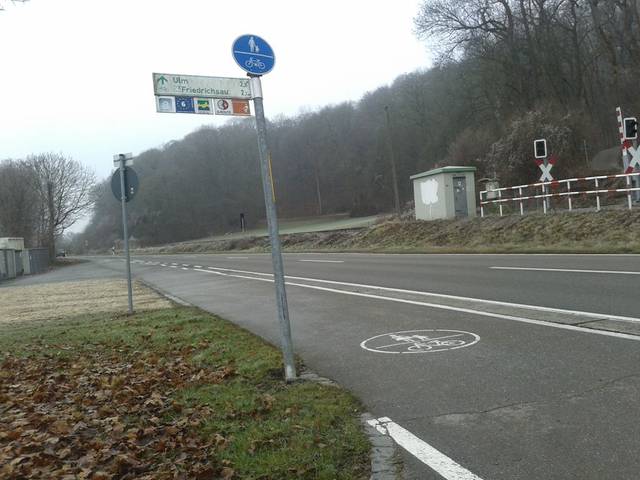
Region: Germany
Coordinates: 48.424, 10.026